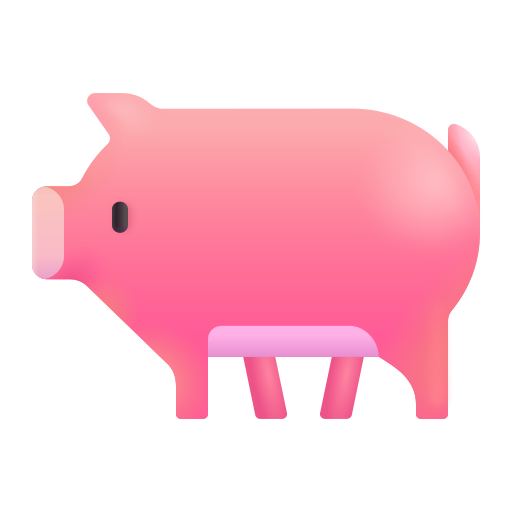
pig color